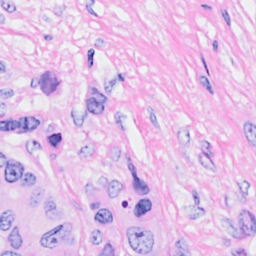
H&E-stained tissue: Breast